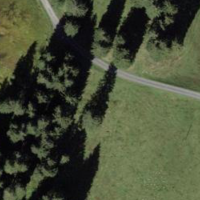
EUNIS habitat code: 25
Species observed at this site:
Arnica montana
Periparus ater